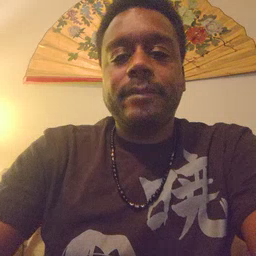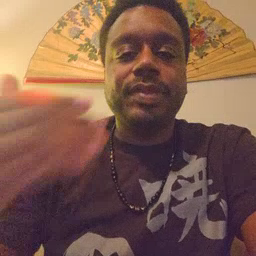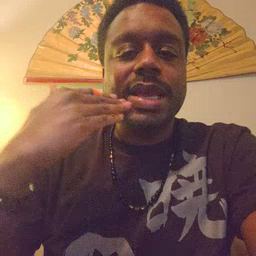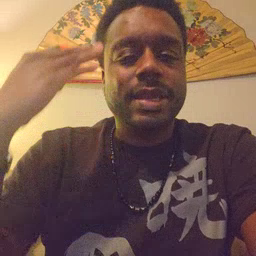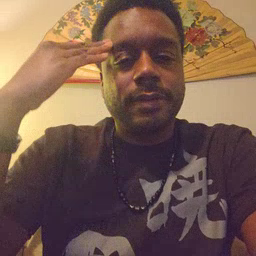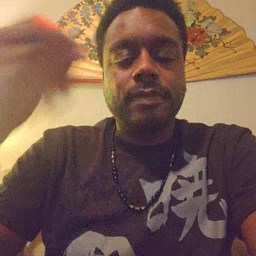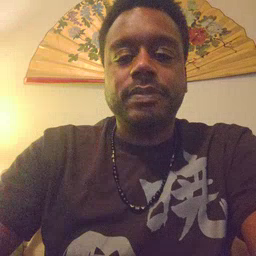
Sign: head